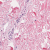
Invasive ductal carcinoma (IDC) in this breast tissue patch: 0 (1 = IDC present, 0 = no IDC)